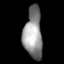
Tissue: lung
Cell type: Epithelial cells
Senescence score: 0.1324
Nuclear area (px): 919
Mean DAPI intensity: 143.825